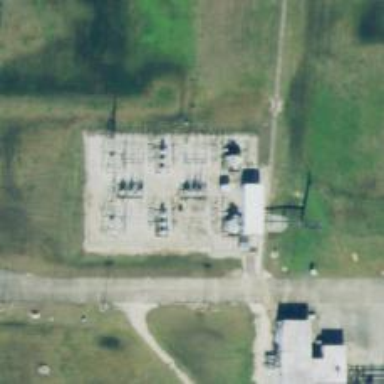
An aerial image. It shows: Switch used for power control.